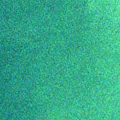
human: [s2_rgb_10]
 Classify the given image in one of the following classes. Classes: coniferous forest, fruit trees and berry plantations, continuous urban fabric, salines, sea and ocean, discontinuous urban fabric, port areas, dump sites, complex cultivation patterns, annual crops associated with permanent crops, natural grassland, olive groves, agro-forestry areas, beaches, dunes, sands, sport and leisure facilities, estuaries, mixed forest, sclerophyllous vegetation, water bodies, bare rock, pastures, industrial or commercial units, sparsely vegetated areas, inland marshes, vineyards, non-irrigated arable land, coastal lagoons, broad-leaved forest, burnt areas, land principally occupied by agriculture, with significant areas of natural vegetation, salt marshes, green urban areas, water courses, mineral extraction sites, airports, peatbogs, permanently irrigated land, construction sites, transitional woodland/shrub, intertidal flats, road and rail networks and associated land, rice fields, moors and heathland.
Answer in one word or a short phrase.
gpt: sea and ocean